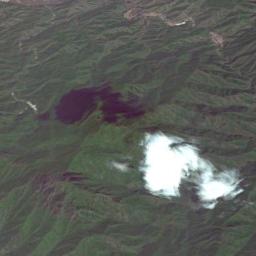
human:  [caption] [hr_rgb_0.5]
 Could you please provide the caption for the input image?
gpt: The white cloud is above green farmland .

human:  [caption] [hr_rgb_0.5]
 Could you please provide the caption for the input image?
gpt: White clouds in the air and clouds cast on the green mountains .

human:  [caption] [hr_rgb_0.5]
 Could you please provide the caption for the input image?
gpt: A large cloud of white clouds floated above the hills .

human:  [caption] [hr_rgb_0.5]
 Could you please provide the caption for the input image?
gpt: The cumulus clouds are located above the land covered by dense vegetation and the shadow of the clouds is on the land .

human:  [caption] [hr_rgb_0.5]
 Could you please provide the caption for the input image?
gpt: One piece of thick white cloud over a green mountain .